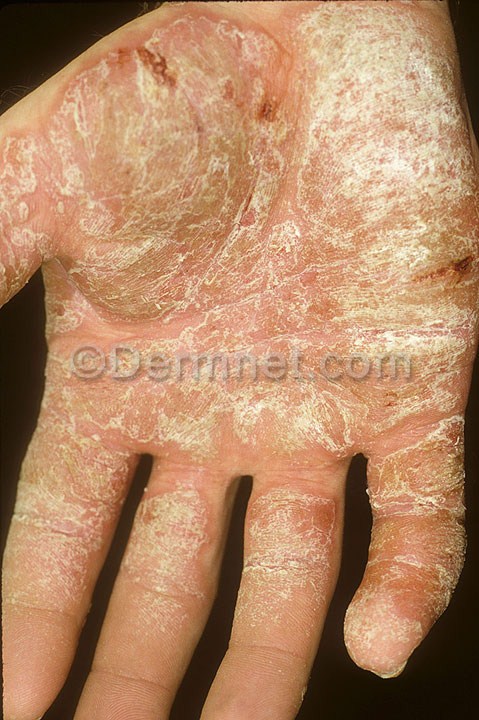
Disease: Psoriasis pictures Lichen Planus and related diseases